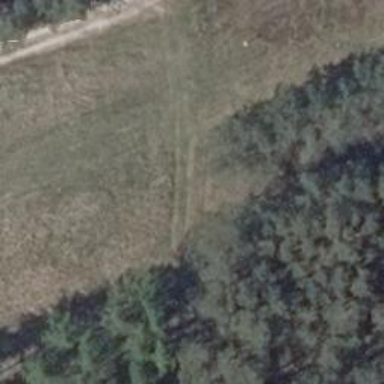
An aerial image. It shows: Sandy track road with grade3 tracktype.